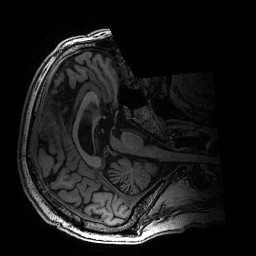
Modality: T1w
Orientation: axial
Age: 62
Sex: male
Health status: healthy
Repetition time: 2.53 s
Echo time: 0.0034 s